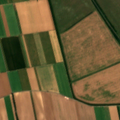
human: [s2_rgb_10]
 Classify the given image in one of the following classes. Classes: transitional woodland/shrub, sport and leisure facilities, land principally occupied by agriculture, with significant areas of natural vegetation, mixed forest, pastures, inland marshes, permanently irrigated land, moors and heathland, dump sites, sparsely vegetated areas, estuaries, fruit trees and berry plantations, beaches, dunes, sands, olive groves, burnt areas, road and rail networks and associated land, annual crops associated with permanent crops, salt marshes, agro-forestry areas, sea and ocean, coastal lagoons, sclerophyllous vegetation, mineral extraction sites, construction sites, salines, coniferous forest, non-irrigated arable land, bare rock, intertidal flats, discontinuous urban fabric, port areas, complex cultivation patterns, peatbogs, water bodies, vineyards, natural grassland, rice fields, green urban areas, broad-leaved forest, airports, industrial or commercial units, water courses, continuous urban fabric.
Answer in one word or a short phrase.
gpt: non-irrigated arable land, vineyards, pastures